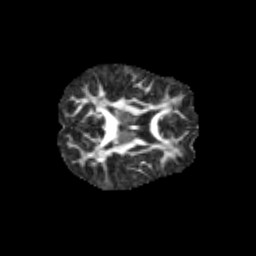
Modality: FA
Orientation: axial
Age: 11
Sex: female
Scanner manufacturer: siemens
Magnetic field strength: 3 T
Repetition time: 3.8 s
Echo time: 0.07 s